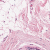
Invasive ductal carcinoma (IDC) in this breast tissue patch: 0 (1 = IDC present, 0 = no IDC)